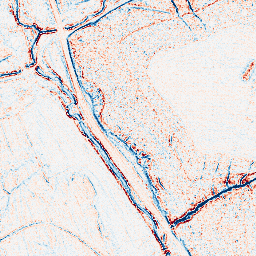
Category: edge_preserving
Decomposition family: bilateral
Decomposition parameters: d: 5
sigma_color: 100
sigma_space: 100
Upsampling method: sinc_blackman
Upsampling parameters: scale: 4
kernel_size: 8
Upsampling scale: 4